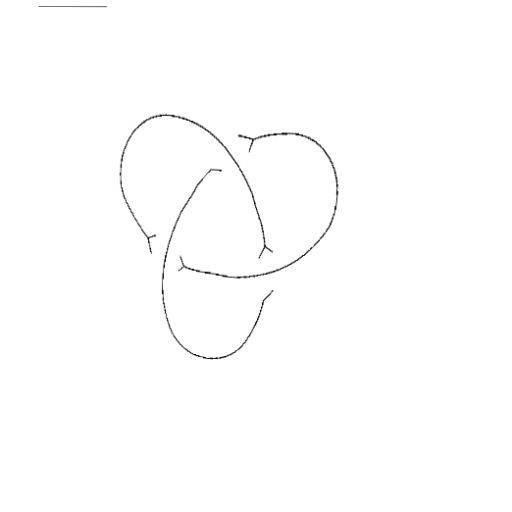
Crossing number: 3